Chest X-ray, AP view. Patient: 42 years old, sex M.
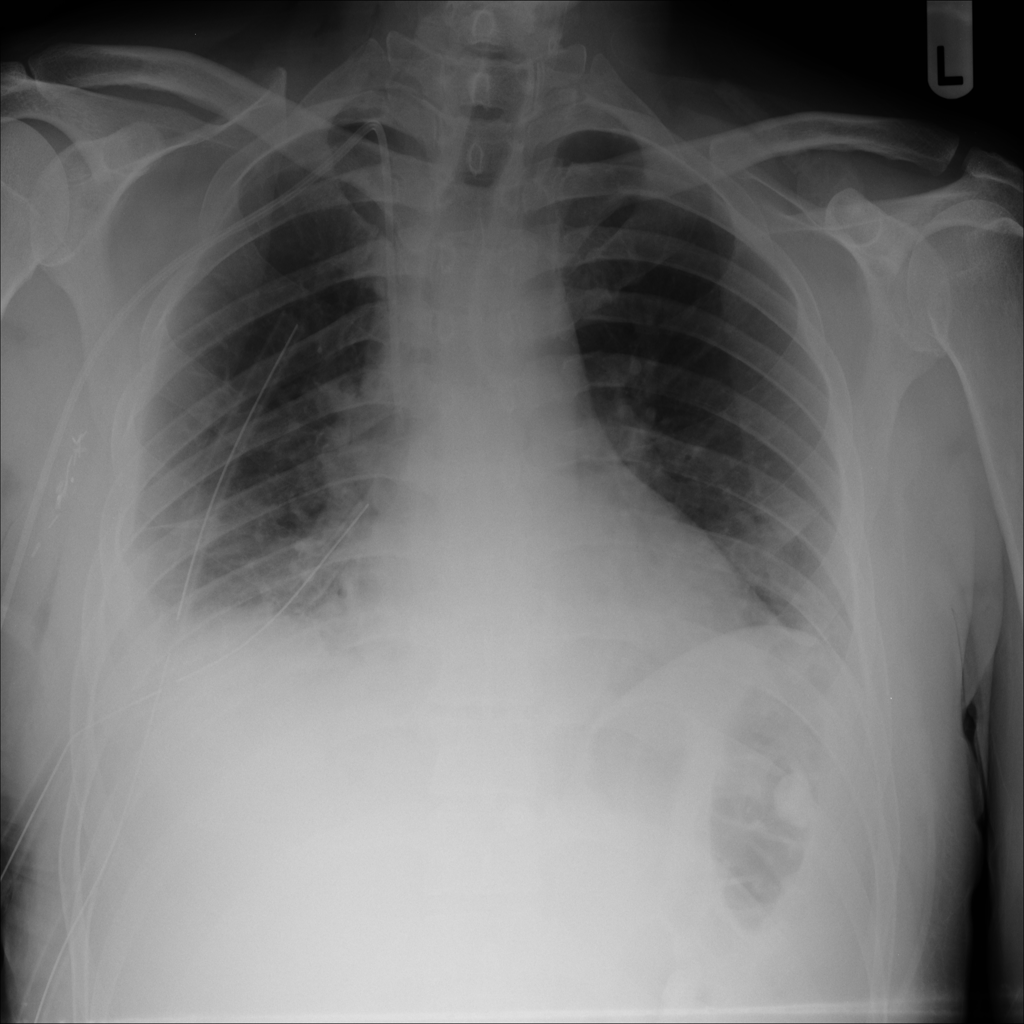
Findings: Pneumothorax